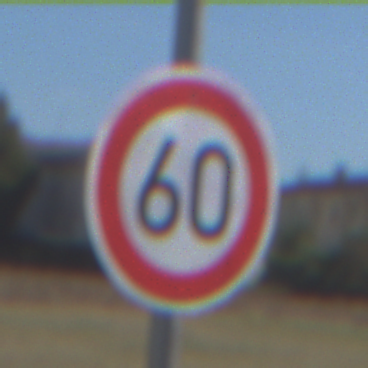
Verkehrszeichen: Geschwindigkeit60
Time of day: MorningAfternoon
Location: Outdoor (Suburban)
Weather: PartlyCloudy
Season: NotSpecified
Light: Natural